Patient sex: M
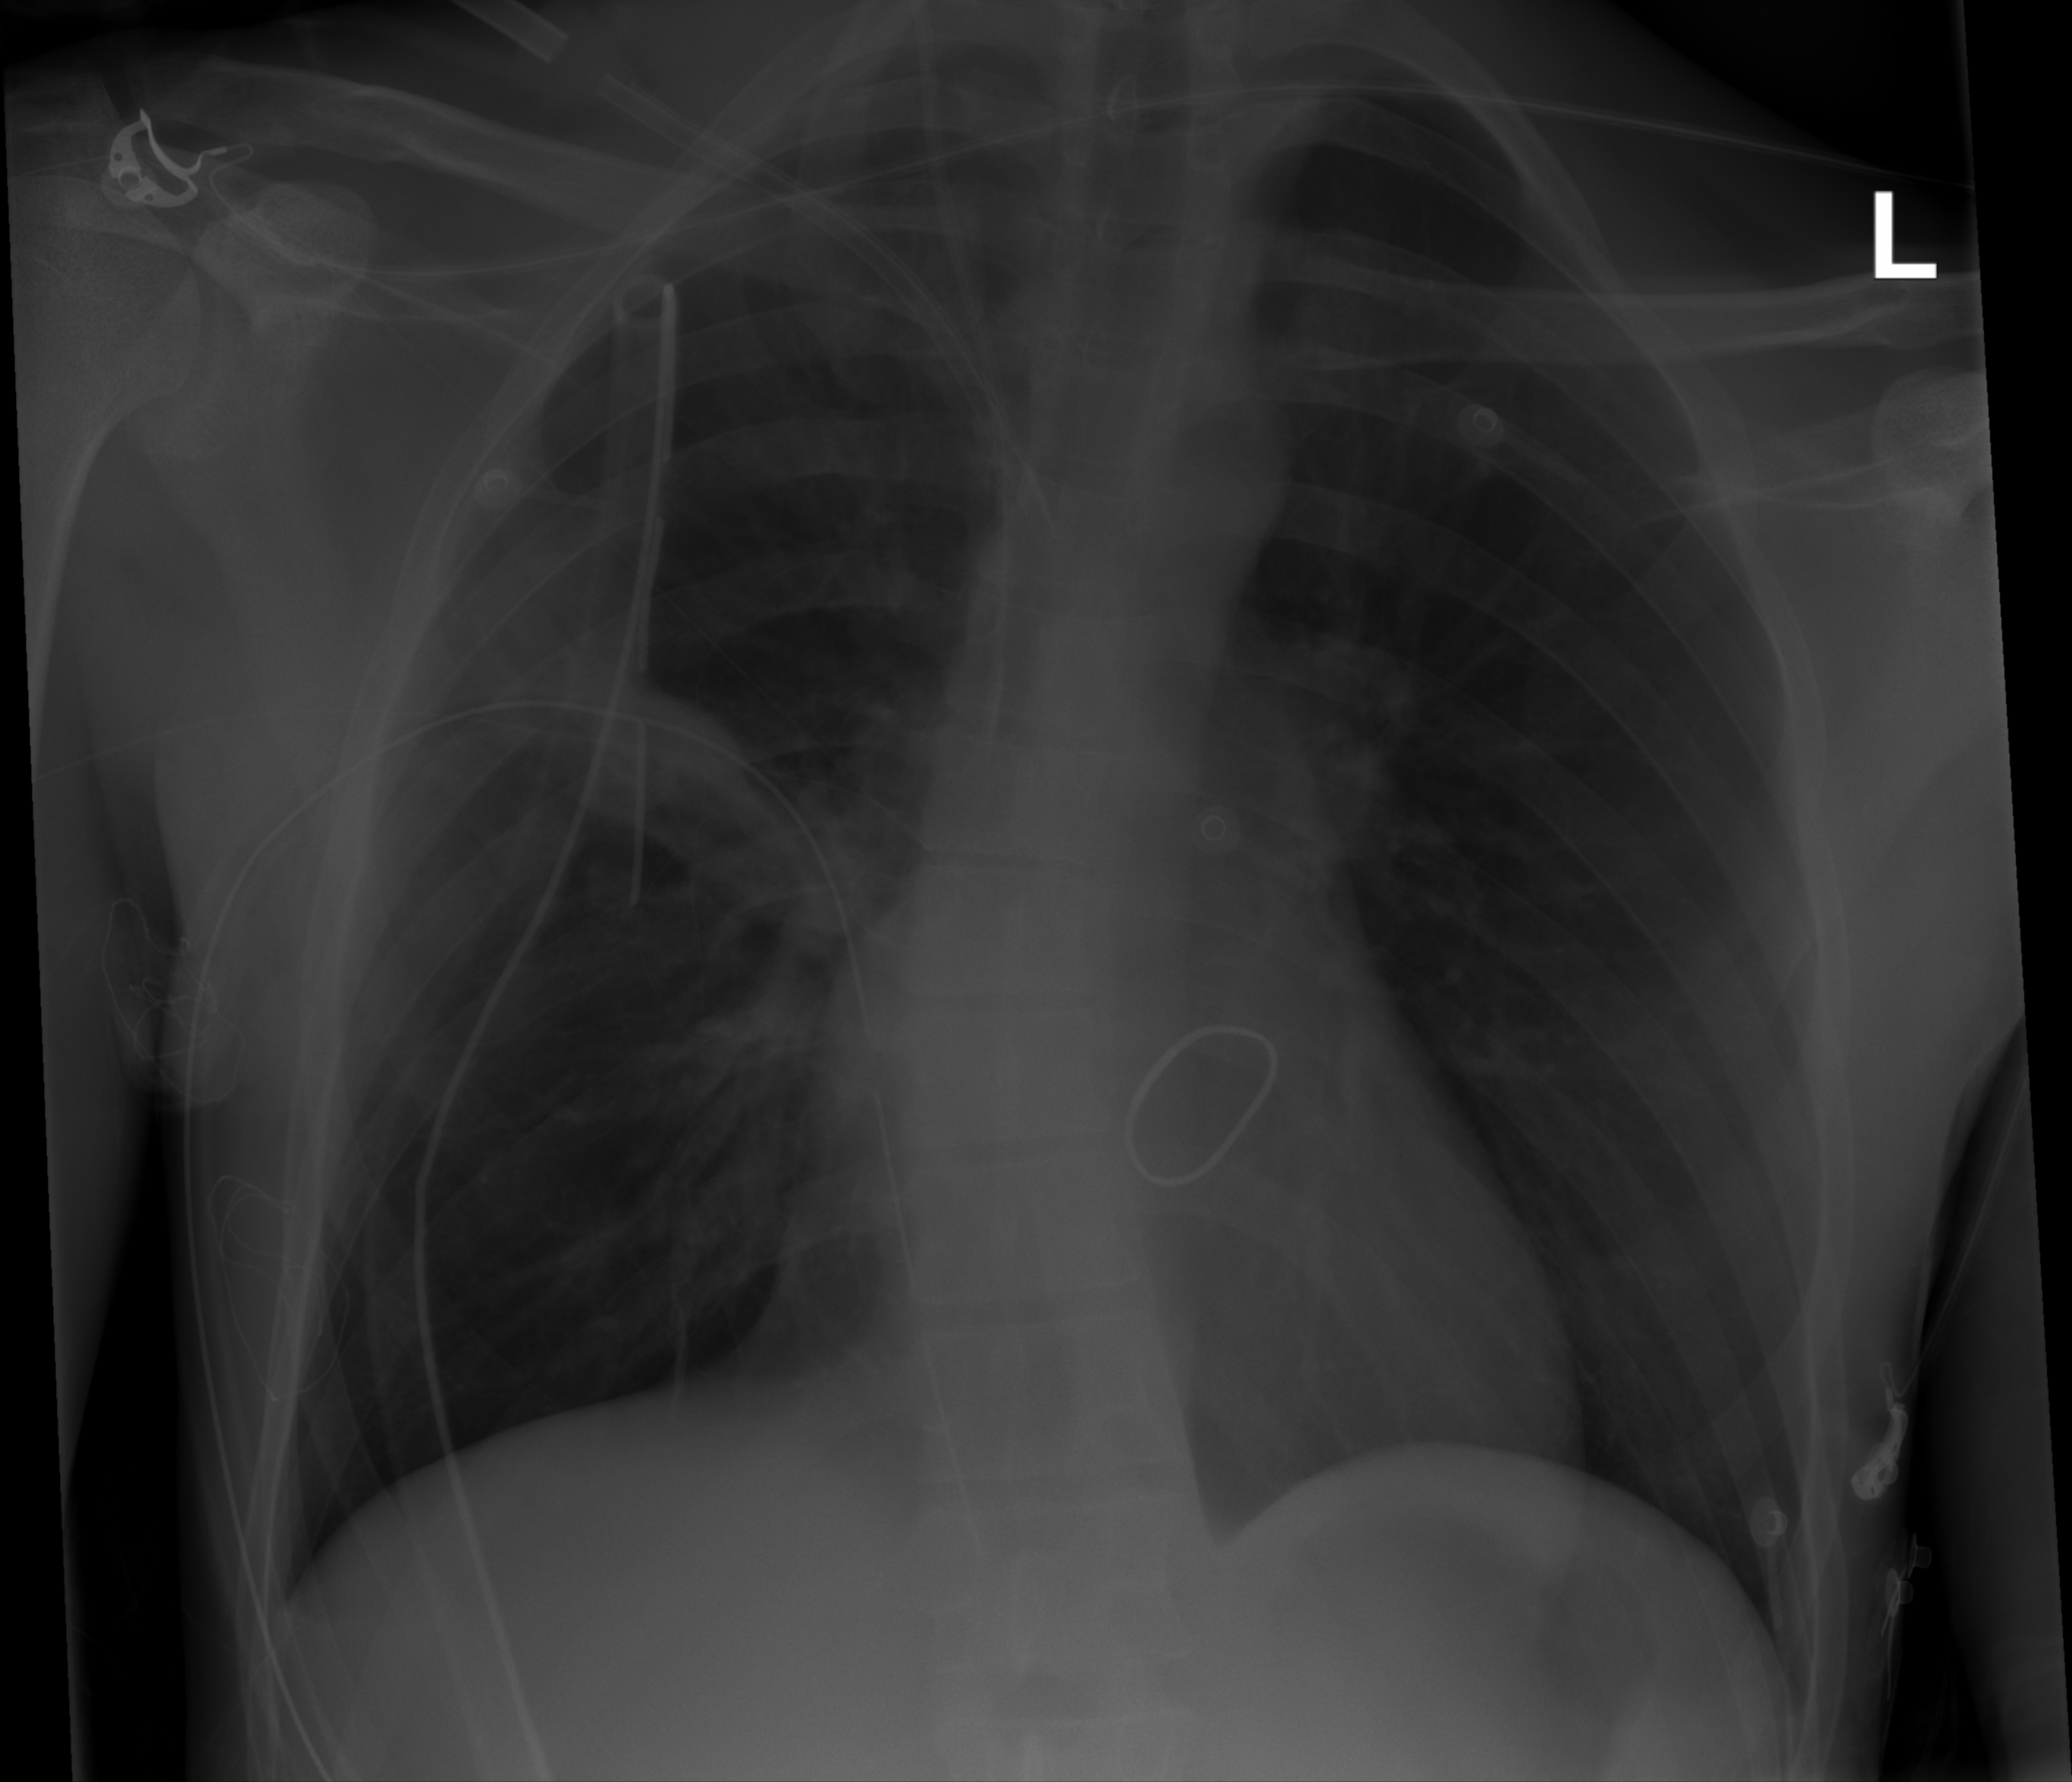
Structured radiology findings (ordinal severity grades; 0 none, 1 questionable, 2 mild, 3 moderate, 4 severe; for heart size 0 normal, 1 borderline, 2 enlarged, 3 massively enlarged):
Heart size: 0
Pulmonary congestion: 0
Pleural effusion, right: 0
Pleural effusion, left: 0
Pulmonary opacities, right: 0
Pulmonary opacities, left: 0
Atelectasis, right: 2
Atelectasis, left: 0